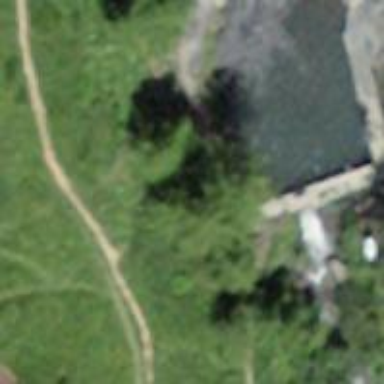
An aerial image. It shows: Path on bridge.